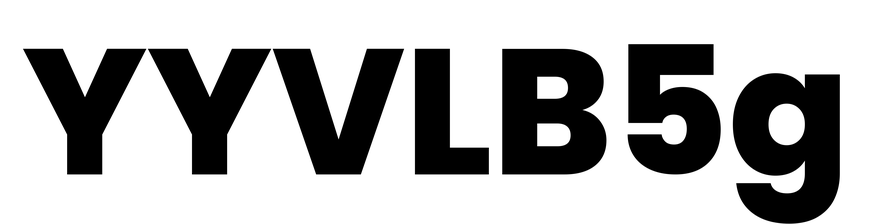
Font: Poppins-ExtraBold